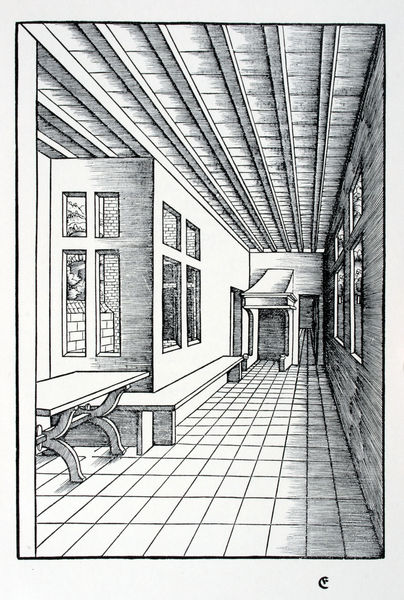
Titel: Eyn schön nützlich büchlin und underweisung der kunst des Messens mit dem Zirckel, Richtscheidt oder Linial - Seite 49
Künstler: Hieronymus Rodler
Standort: (Seriendruck)
Schlagwörter: baum, schatten, weiß, fenster, grau, holz, kariert, raum, schwarz, stuhl, tisch, tür, zeichnung, zimmer, ausblick, blick, dach, wand, architektur, rahmen, stein, steine, bild, innenraum, möbel, boden, interieur, decke, innen, blatt, gotik, renaissance, kamin, garten, aussicht, holzschnitt, papier, ansicht, perspektive, fußboden, studie, übung, modern, mauer, grafik, graphik, linien, türe, bank, gerade, balken, durchgang, innenansicht, stube, kammer, bretter, tor, halle, flucht, fluchtlinien, oben, rechtecke, karos, fugen, gang, buch, fensterkreuz, parallel, mauerwerk, zentralperspektive, tischbeine, druck, druckgraphik, schwarzweiss, druckgrafik, hochdruck, monogramm, schraffur, radierung, stich, seite, fliesen, illustration, buchstabe, buchstaben, holzdruck, bleistift, flur, holzdecke, kachel, kacheln, darstellung, buchseite, quadrate, öffnung, seiten, fluchtpunkt, plan, platten, kassetten, dürer, fließen, bode, kupferstich, butzenscheiben, sitzbank, illusion, streben, geometrie, raster, holzbalken, holzbalkendecke, quadratisch, tief, carreau, viele fenster, parallele, perspektivisch, dessin, mathematik, zimmerflucht, offener kamin, deckenbalken, trait, panel, eckbank, konstruiert, table, lehrbuch, perspective, täfelung, lienien, schaubild, nordamerika, fluchtpunktperspektive, unterweisung, archektonisch, archektur, zentralperspektve, augenpunkt, murs, t+r, zeischnung, bleisstift, carreaux, wuadratisch, couloir, bancs, lineart